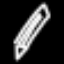
Label: pencil